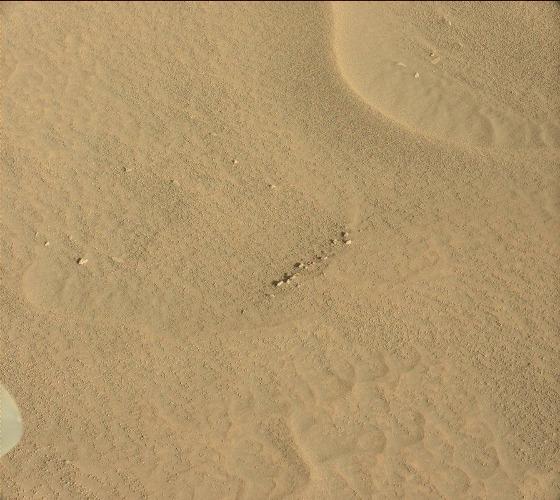
Terrain classes present: Background, Gravel / Sand / Soil